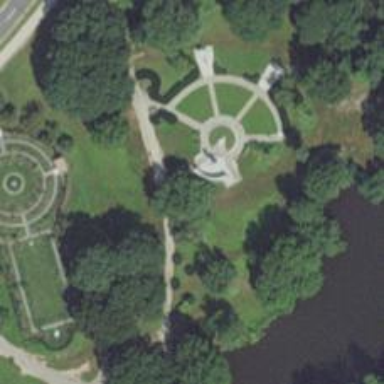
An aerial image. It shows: Historical war memorial.